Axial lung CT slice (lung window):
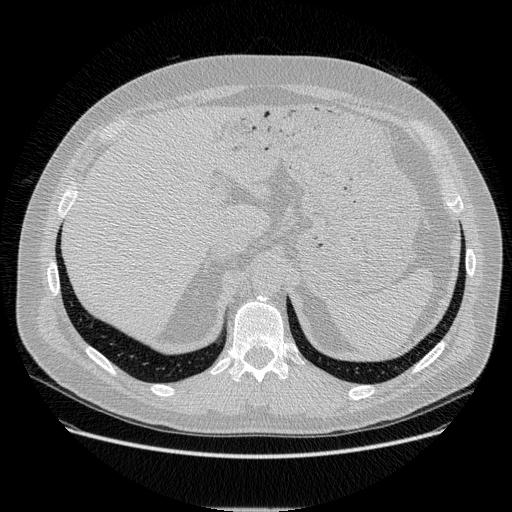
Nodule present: no